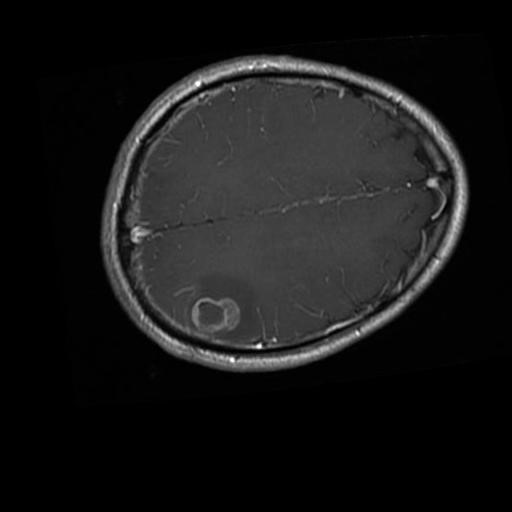
Label: brain_glioma